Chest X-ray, AP view. Patient: 52 years old, sex M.
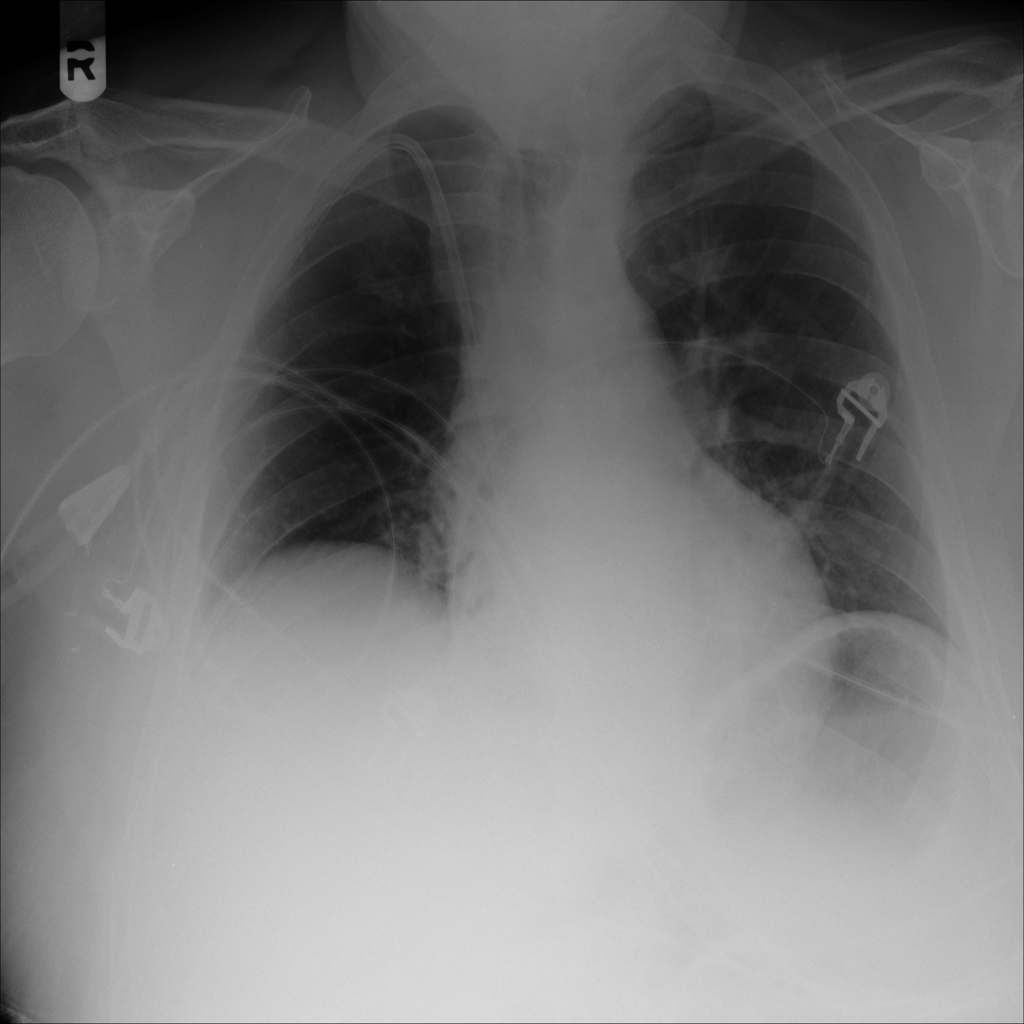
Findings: No Finding